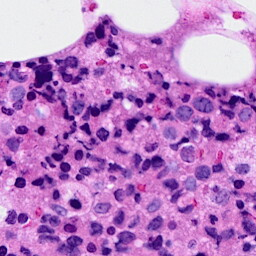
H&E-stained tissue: Breast